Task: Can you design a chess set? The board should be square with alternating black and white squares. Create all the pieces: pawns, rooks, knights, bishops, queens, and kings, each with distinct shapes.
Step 84:
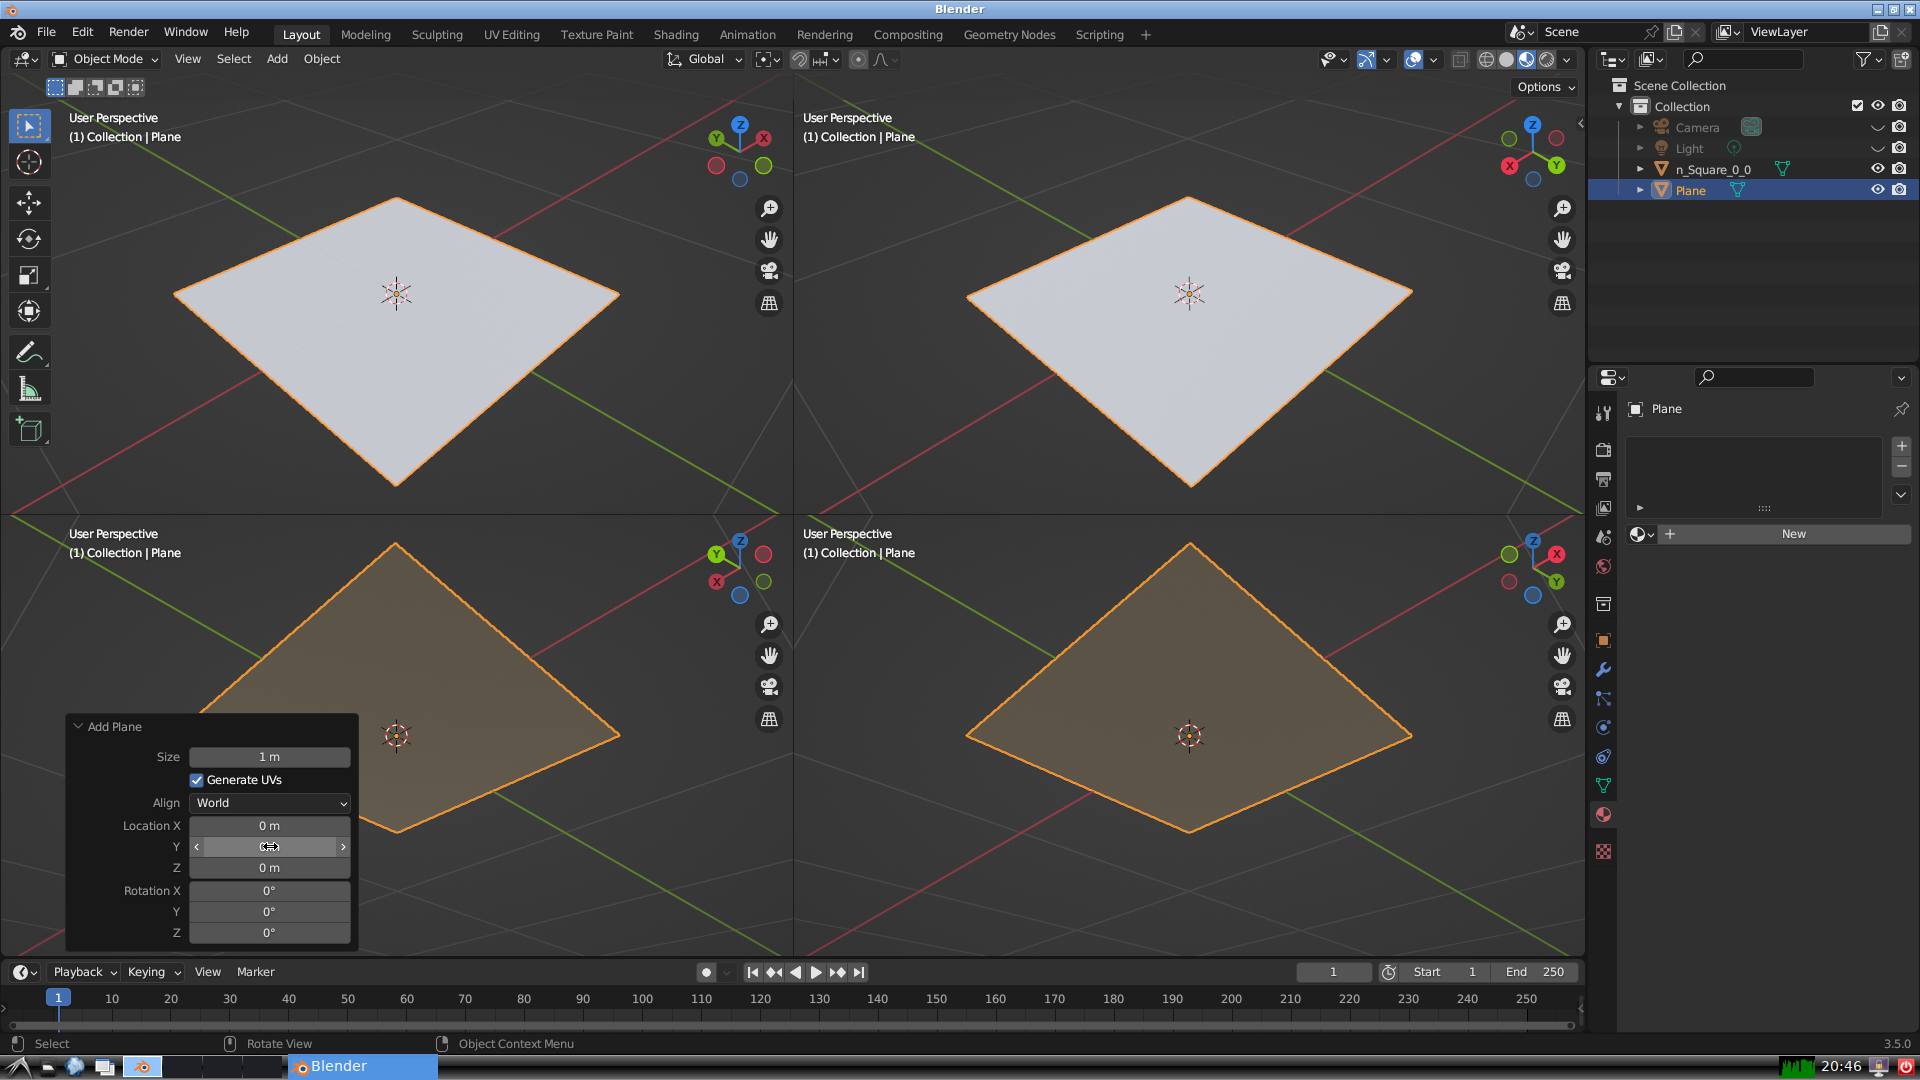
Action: click: no